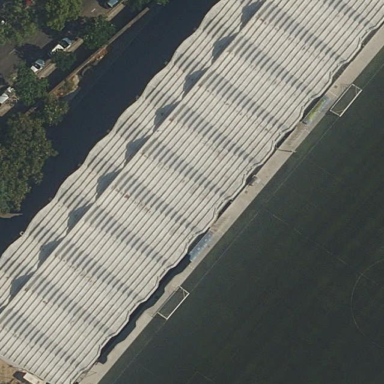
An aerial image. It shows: Grandstand building.